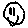
Label: smiley face